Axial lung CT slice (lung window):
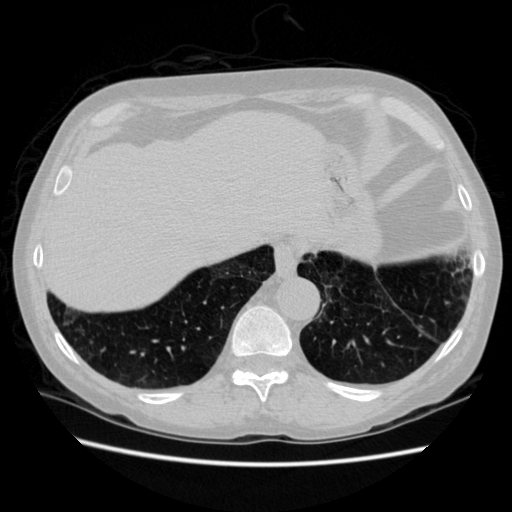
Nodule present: no